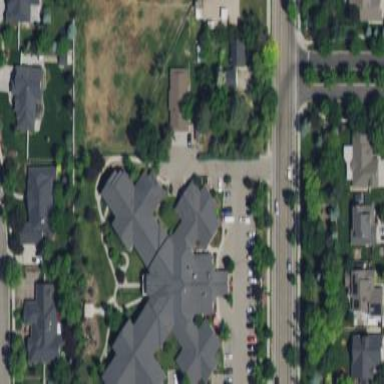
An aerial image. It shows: Building.